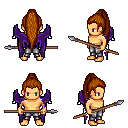
a pixel art fantasy rpg character, male body template, human, tanned skin, purple wings, metal pants, brunette extra-long topknot hairstyle, spear, four views (front, back, left, right), 2x2 character sprite sheet, small pixel art, hard edges, no anti-aliasing